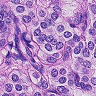
Metastatic tissue present: yes